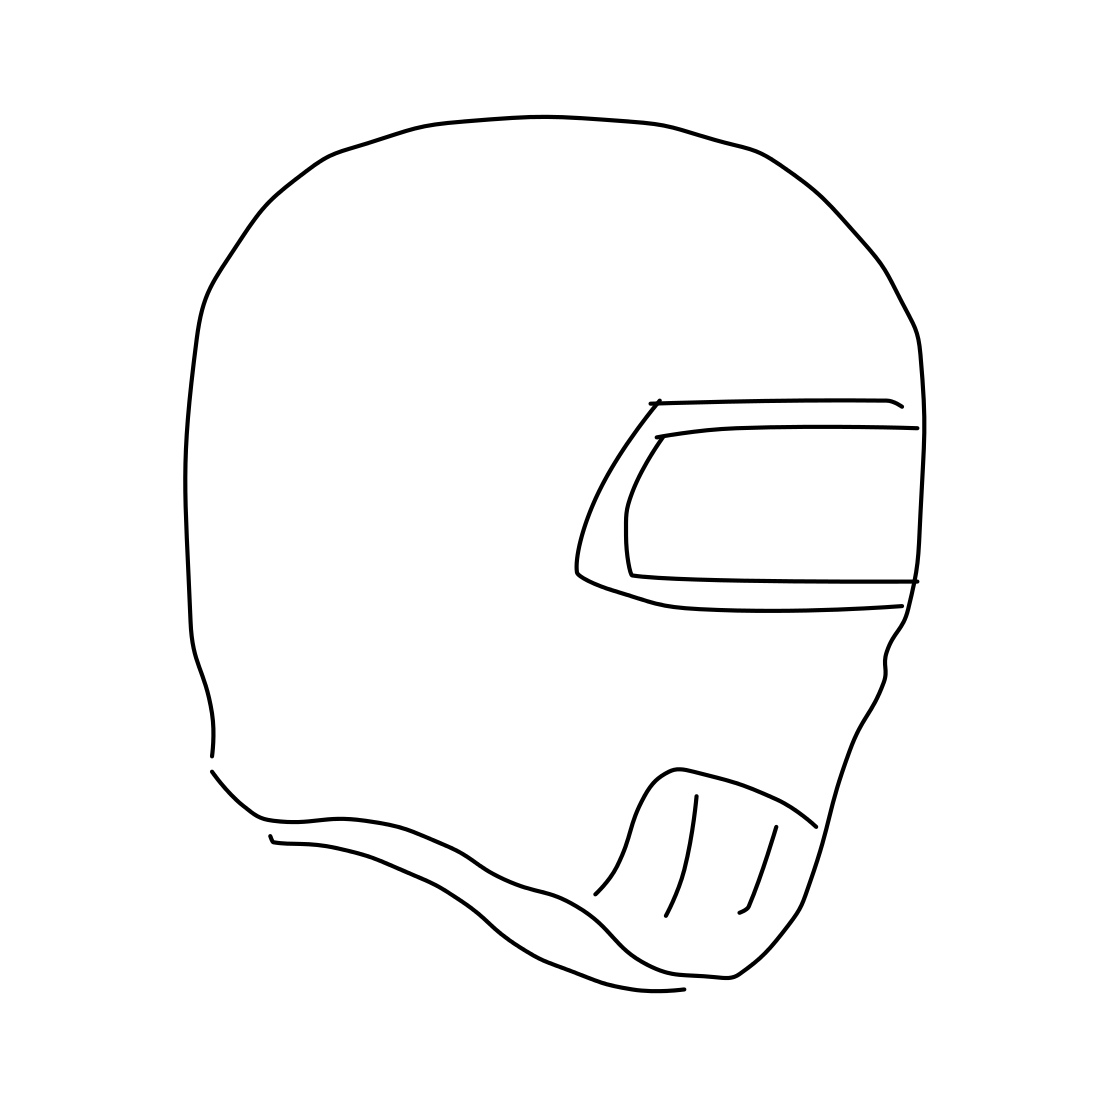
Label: helmet